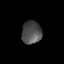
Tissue: lung
Cell type: Others
Senescence score: 0.215
Nuclear area (px): 445
Mean DAPI intensity: 77.445